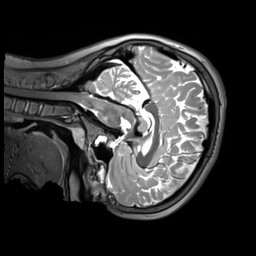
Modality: T2w
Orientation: sagittal
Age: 11
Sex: male
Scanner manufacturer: siemens
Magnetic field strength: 3 T
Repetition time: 3.2 s
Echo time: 0.408 s